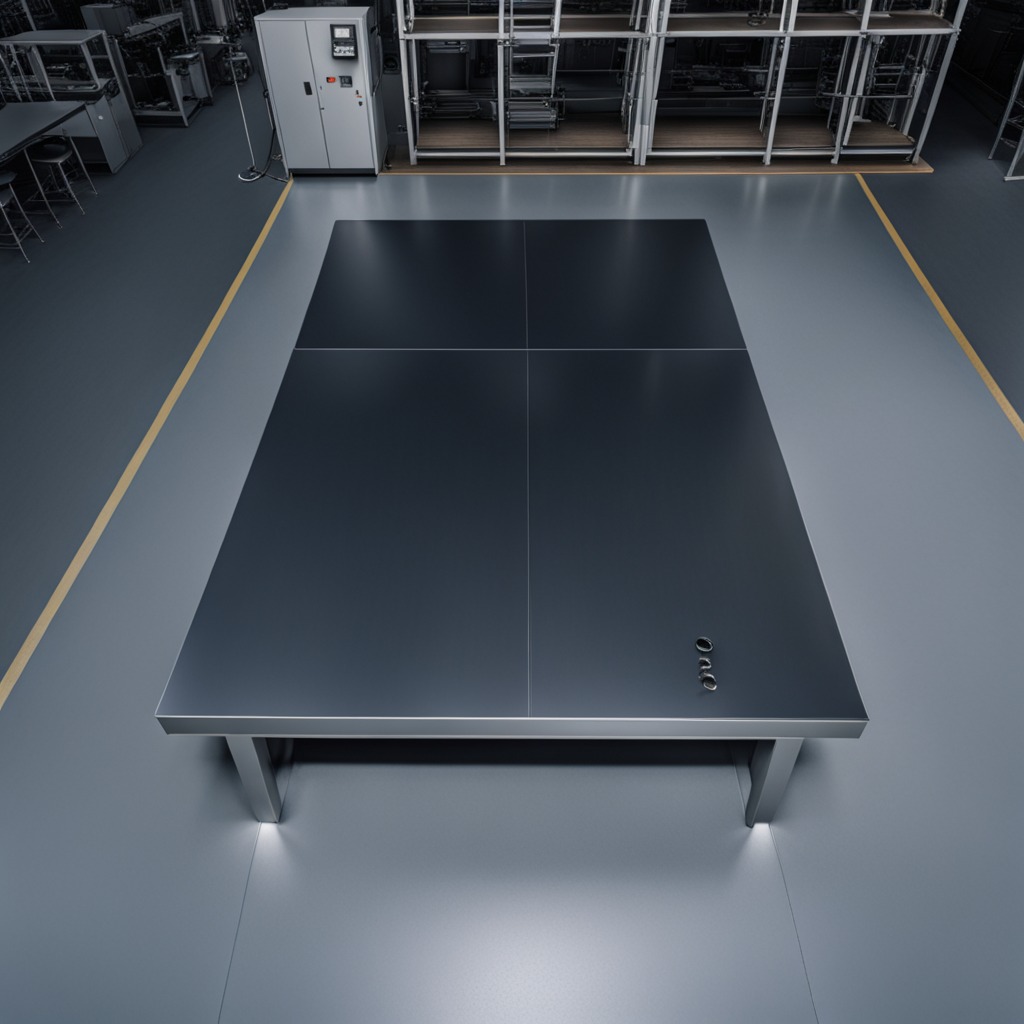
A coiled metal spring is lying on the tabletop.